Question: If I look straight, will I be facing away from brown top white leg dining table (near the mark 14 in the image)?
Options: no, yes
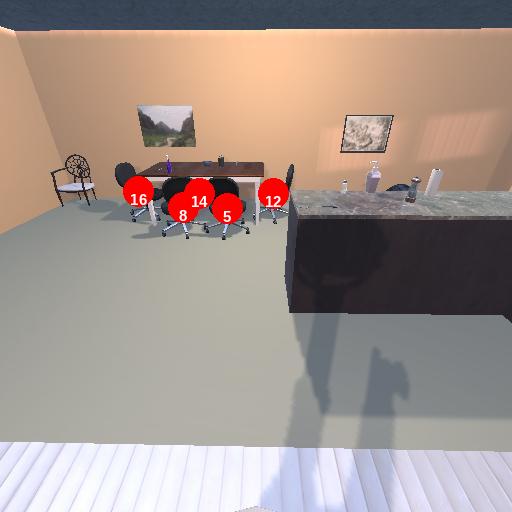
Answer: no